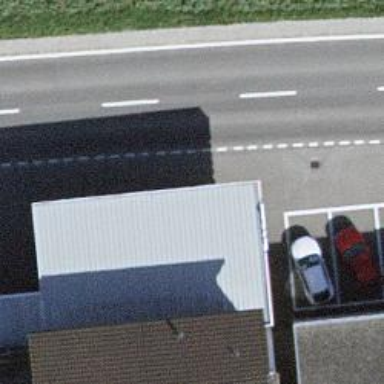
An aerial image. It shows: Fuel station.